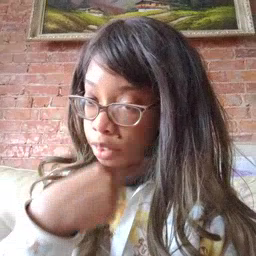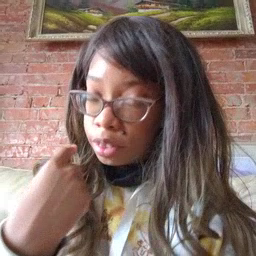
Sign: face